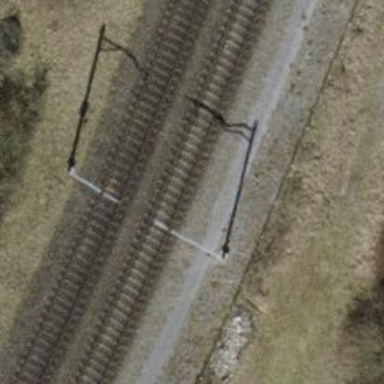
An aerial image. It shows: Single-track railway with electrified contact lines.